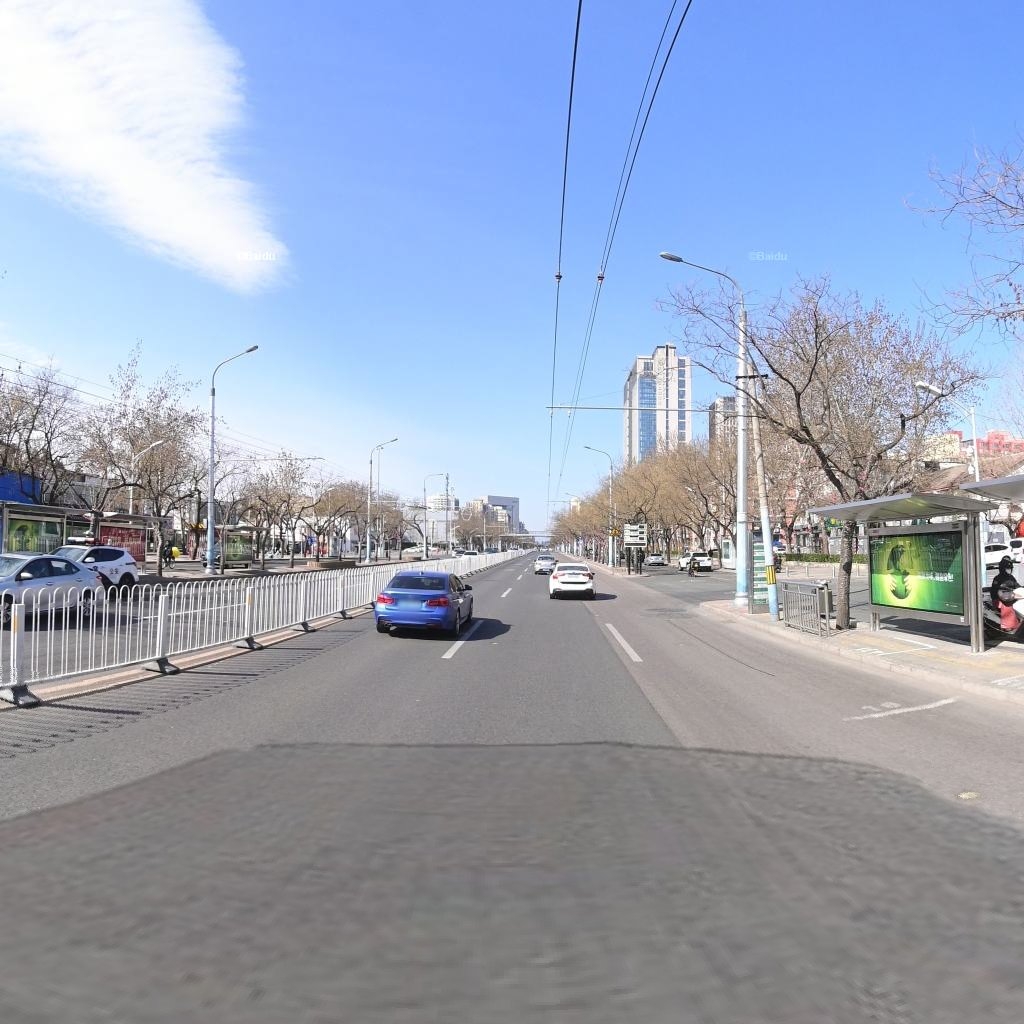
Region: Chaoyang
Road damage annotations: longitudinal patch, manhole cover